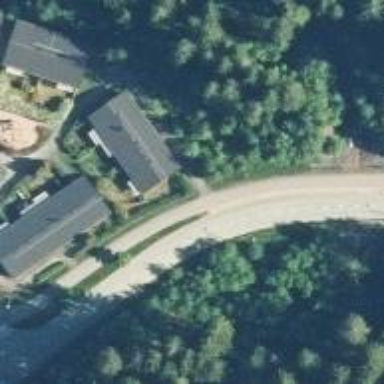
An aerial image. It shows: Cycleway.